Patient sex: M
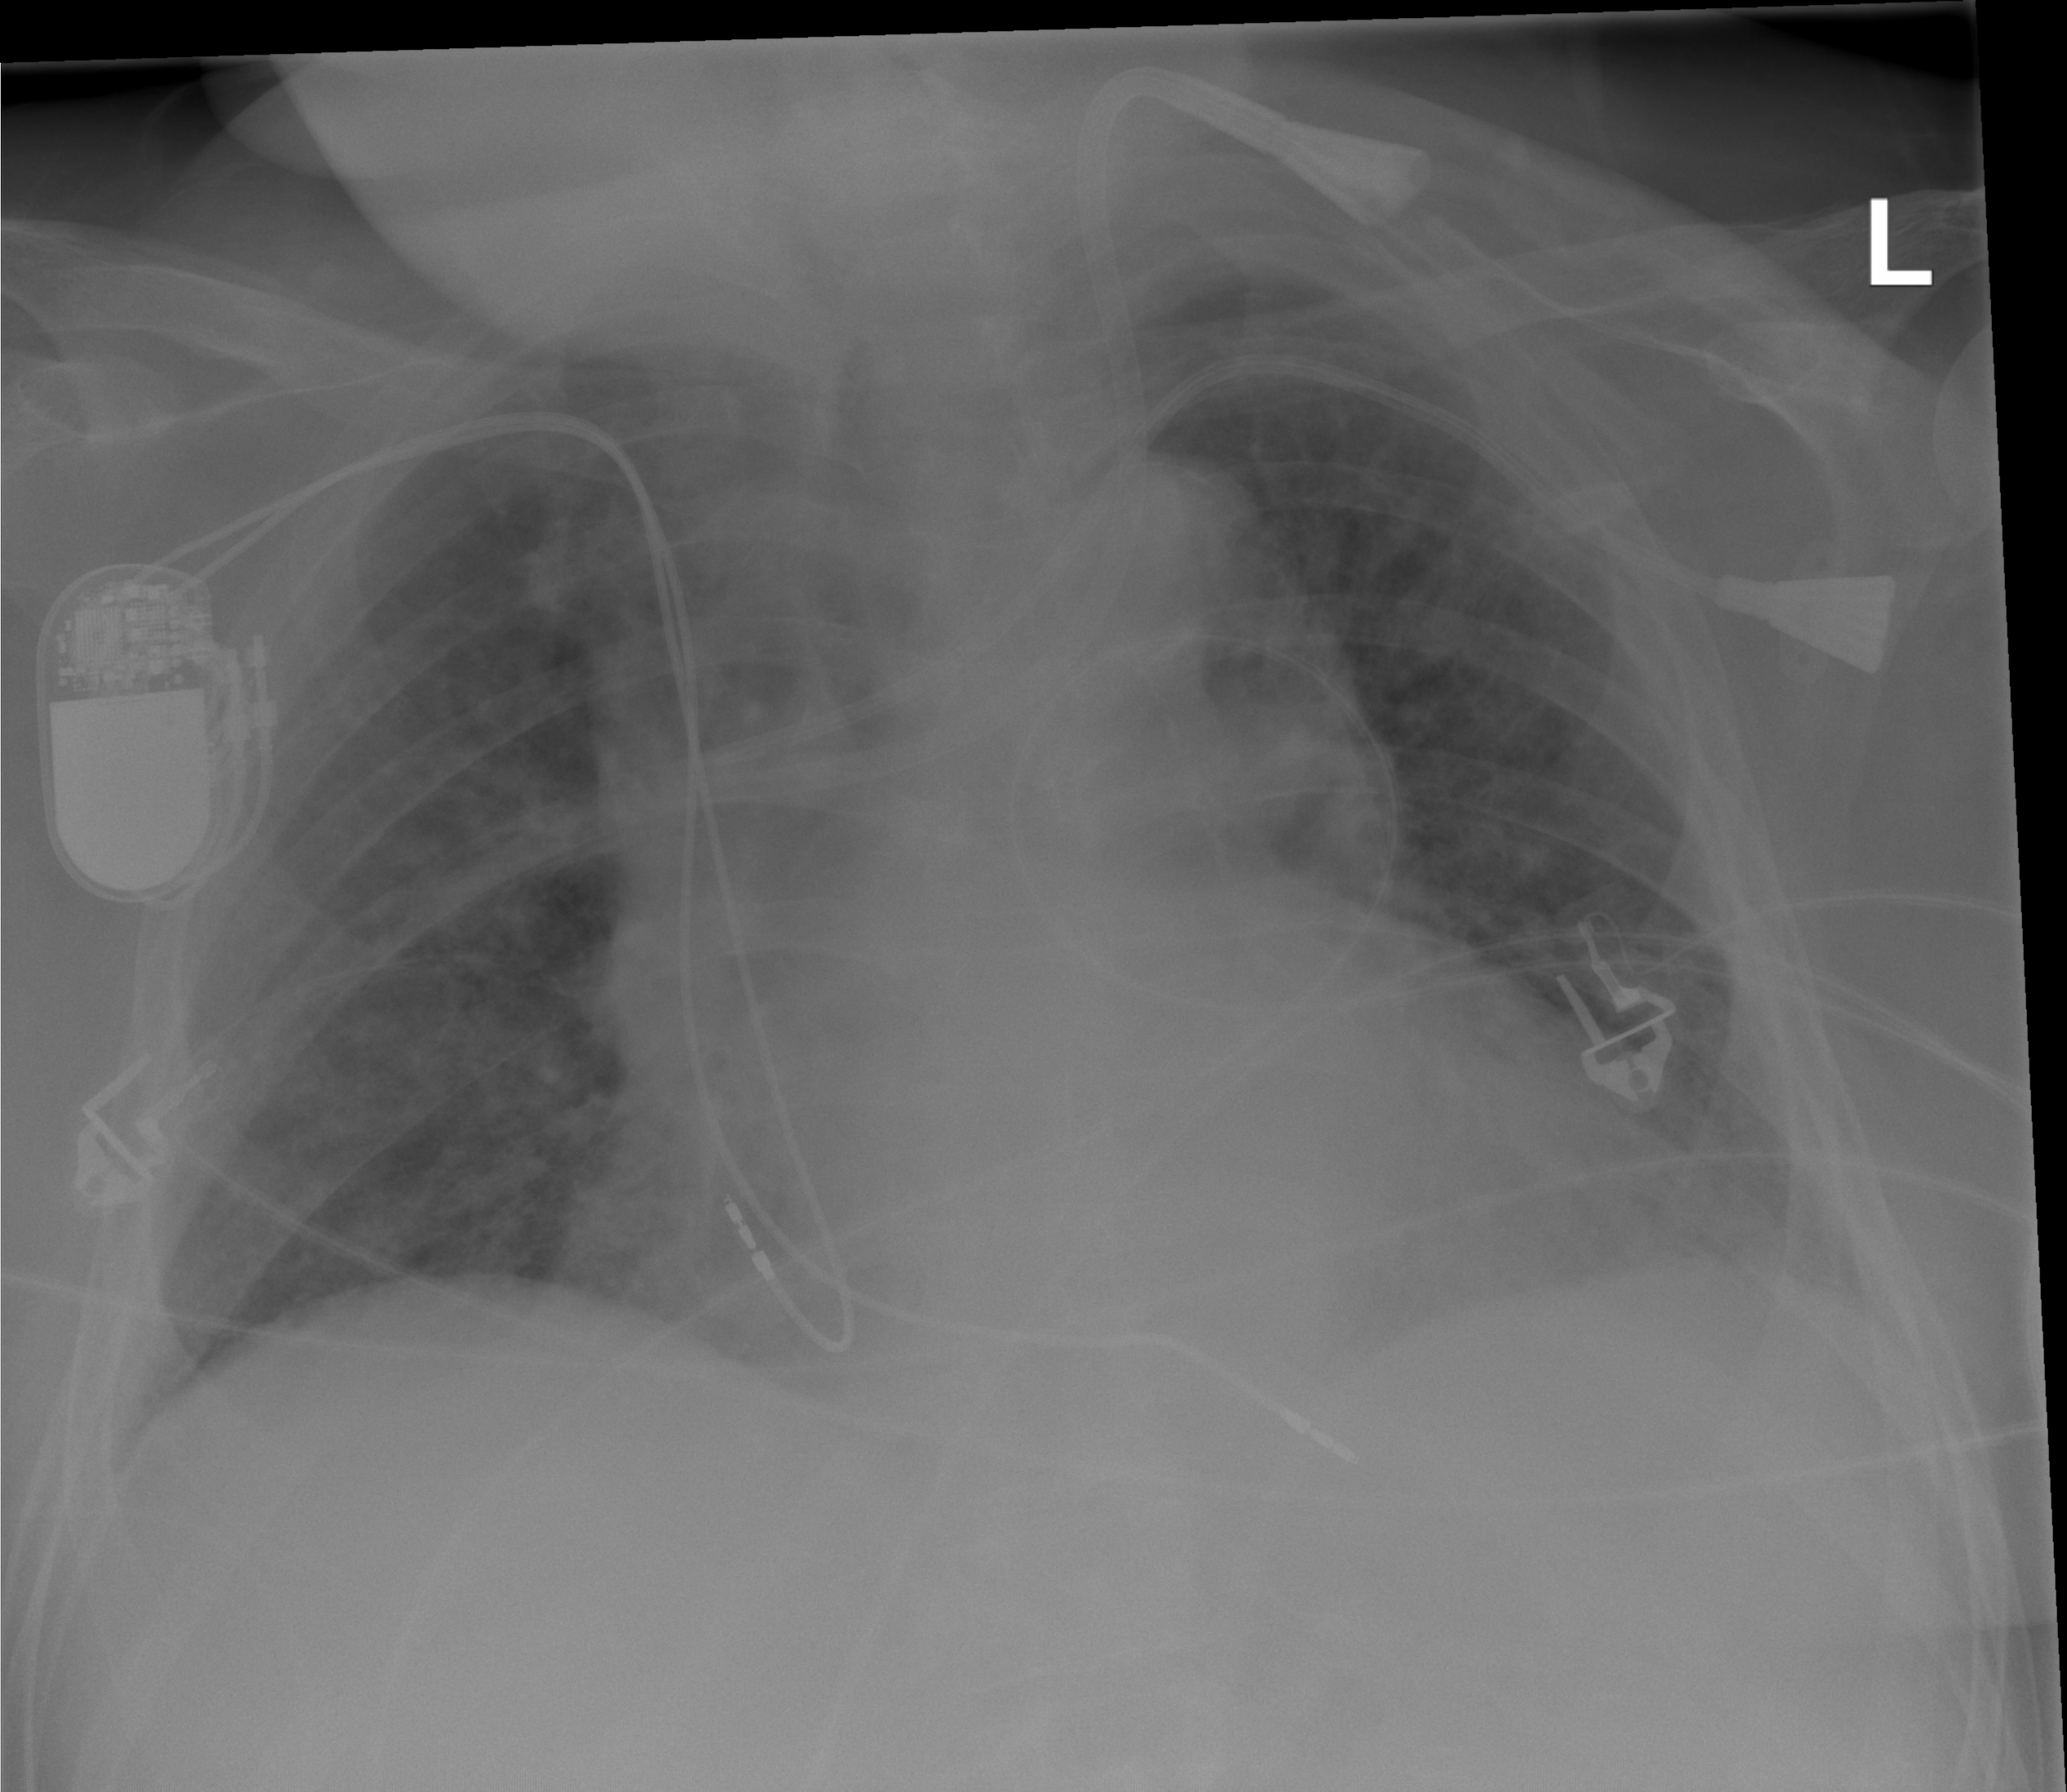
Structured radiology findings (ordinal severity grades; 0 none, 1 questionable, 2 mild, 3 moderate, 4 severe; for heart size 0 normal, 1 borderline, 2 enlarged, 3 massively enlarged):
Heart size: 2
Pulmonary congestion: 2
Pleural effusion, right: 0
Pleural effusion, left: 2
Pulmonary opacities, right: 1
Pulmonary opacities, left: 0
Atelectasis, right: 0
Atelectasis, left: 0